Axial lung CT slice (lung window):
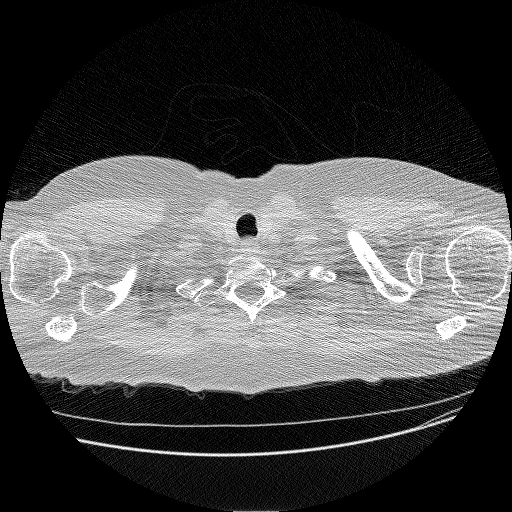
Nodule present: no